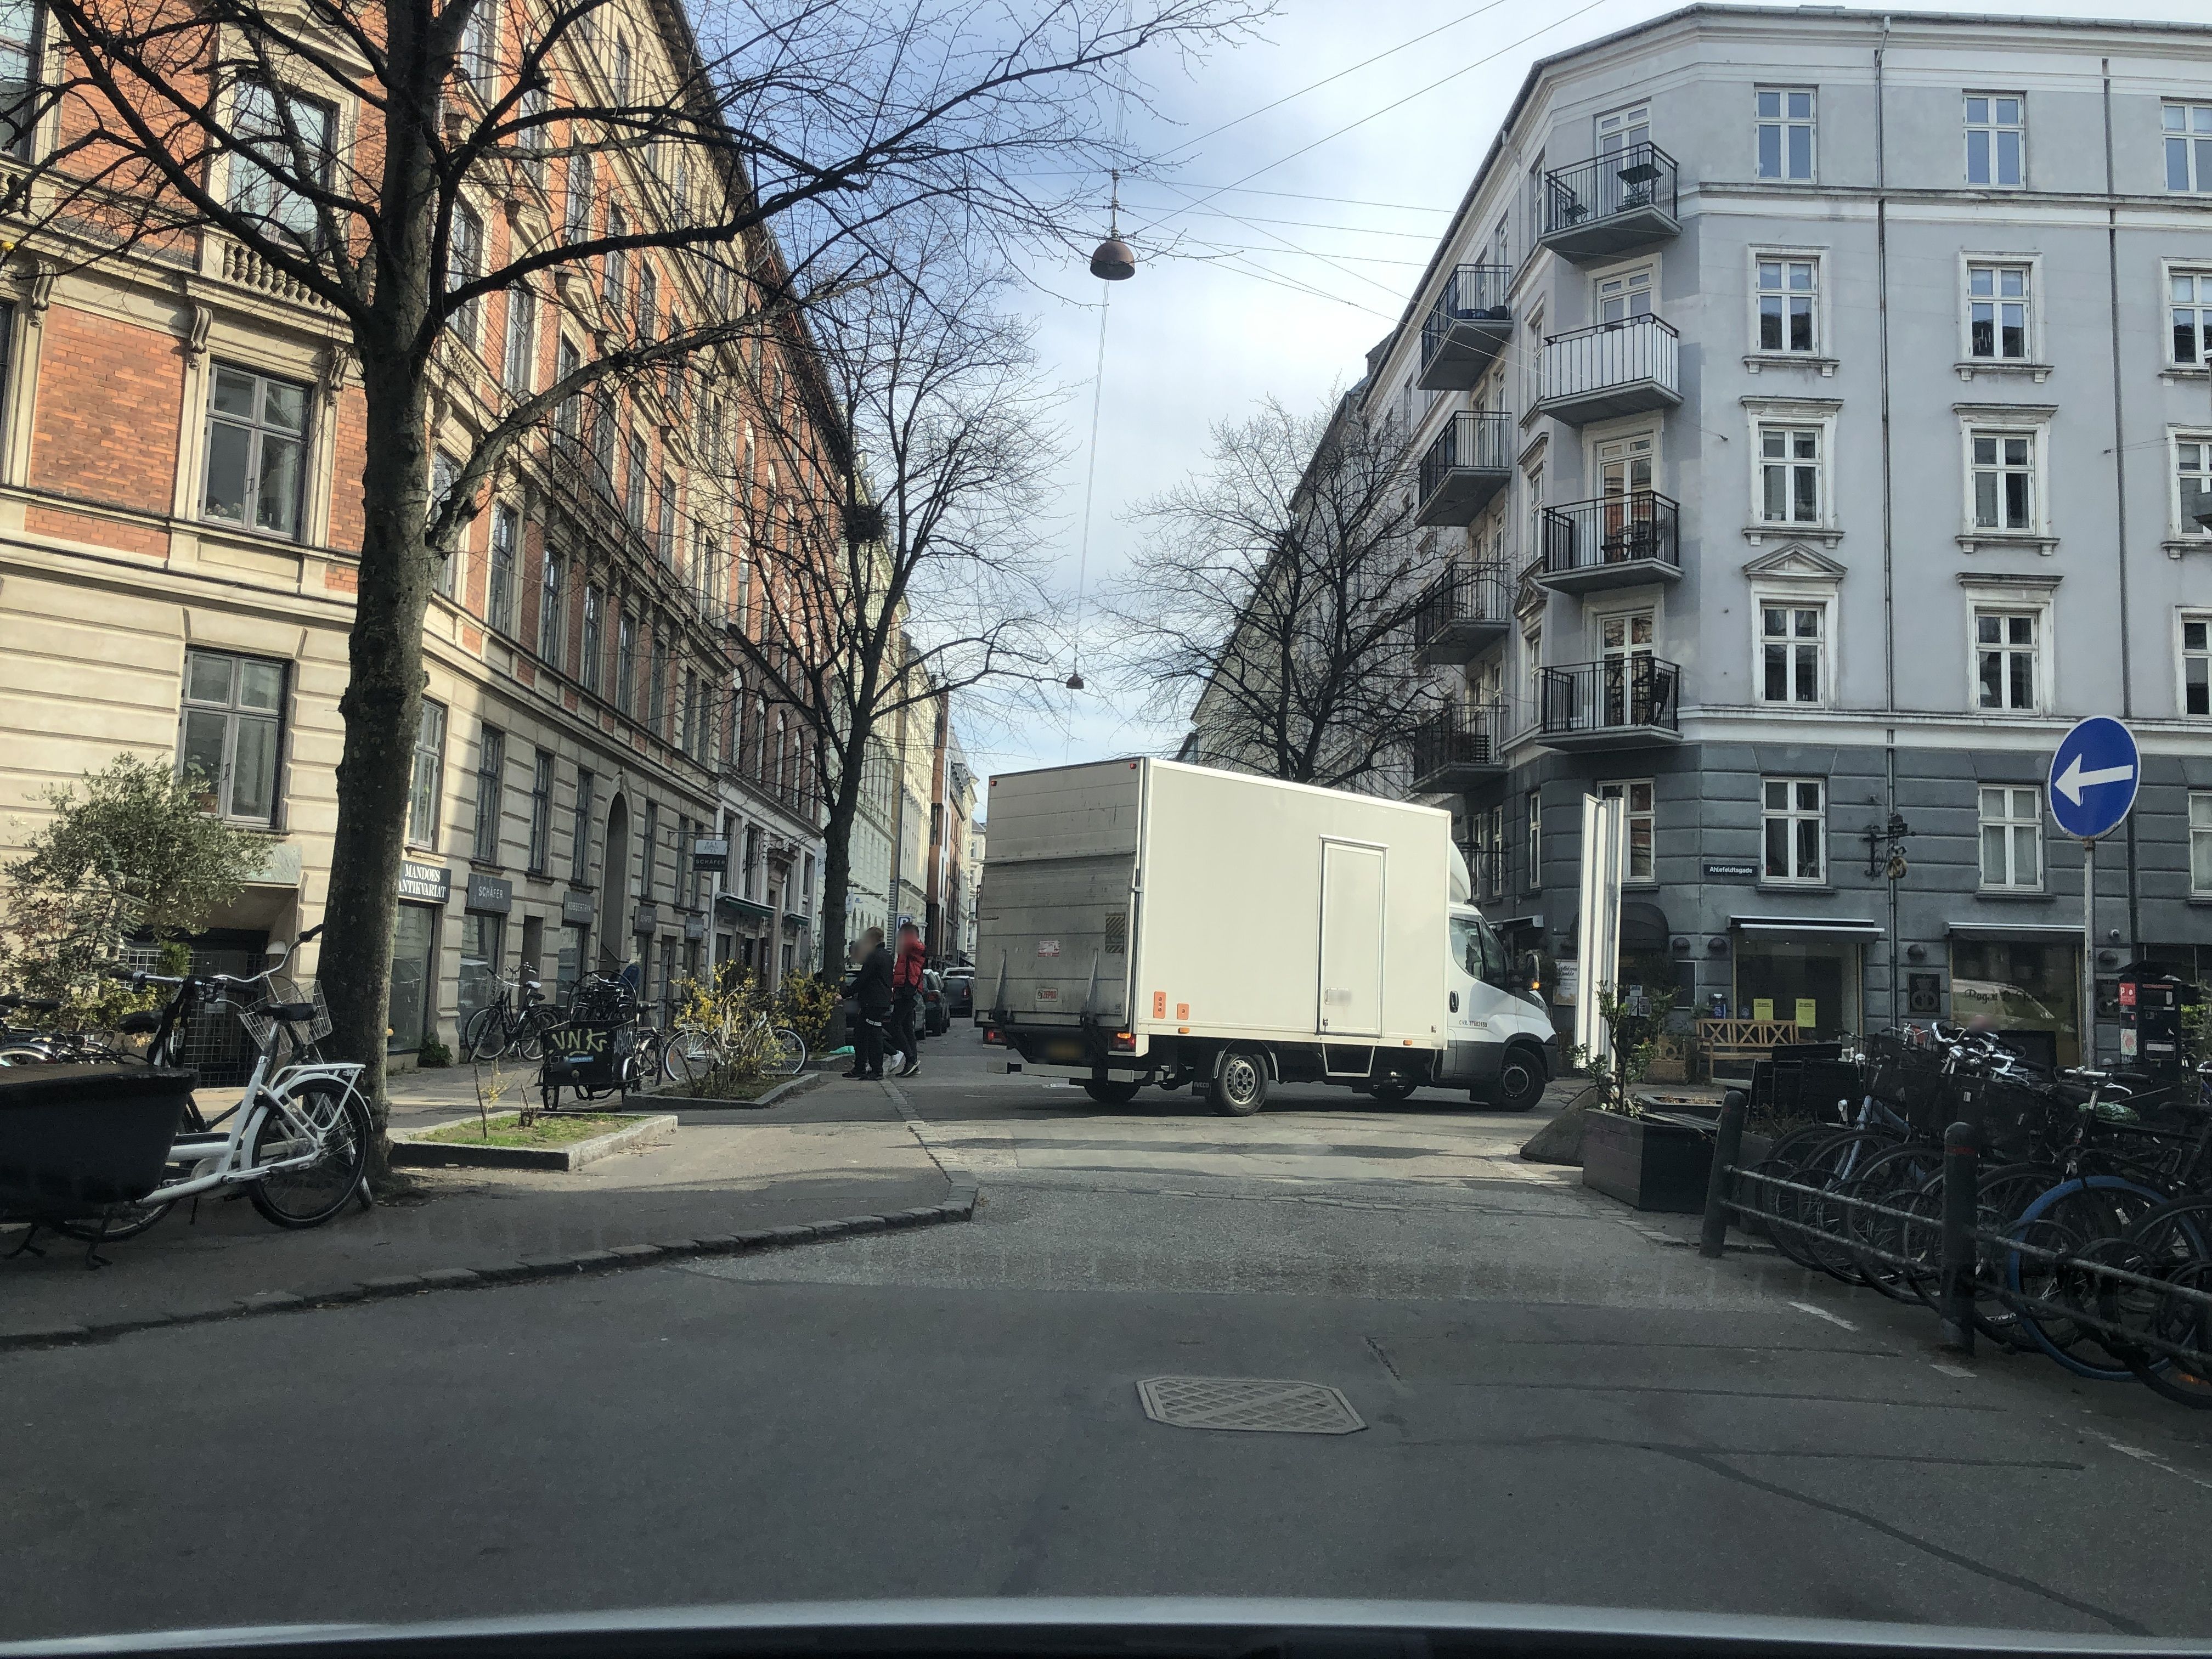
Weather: cloudy
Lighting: day
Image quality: good
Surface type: driving surface
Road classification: footway, residential, service
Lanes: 1
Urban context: urban centre
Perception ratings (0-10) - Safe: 2.08, Lively: 7.72, Beautiful: 5.64, Boring: 6.57, Depressing: 3.93, Wealthy: 9.48